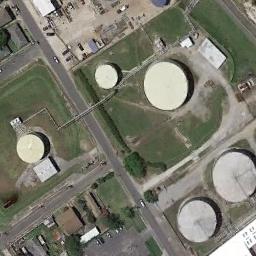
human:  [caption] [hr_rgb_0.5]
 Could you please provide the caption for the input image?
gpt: There are five tanks of different size .

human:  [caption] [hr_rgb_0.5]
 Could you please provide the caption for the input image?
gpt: Many buildings are next to storage tanks .

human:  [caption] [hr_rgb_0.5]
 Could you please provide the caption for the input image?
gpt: There are many different sized storage tanks and many buildings and many cars in the factory, And there are large lawns in the factory .

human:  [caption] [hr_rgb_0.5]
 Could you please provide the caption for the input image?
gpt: There are some white storage tanks on the grass next to the bare land .

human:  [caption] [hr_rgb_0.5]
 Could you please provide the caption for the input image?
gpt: There are several storage tanks on green lawns .